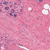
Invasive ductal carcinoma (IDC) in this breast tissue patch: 0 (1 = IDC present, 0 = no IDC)